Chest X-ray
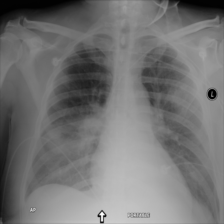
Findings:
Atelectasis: negative
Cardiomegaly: negative
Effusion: negative
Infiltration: negative
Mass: negative
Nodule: negative
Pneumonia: negative
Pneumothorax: negative
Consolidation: negative
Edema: negative
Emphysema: negative
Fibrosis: negative
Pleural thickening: negative
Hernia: negative